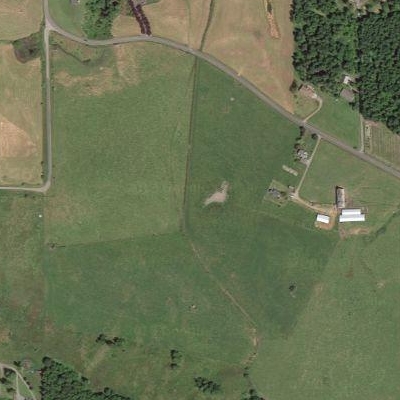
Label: aGrass